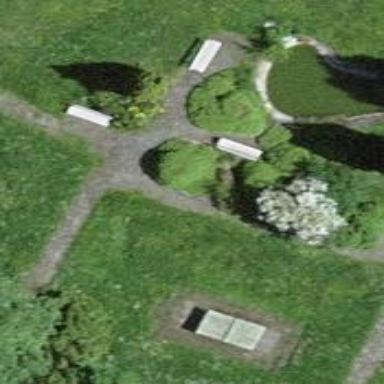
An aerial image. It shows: Bench.